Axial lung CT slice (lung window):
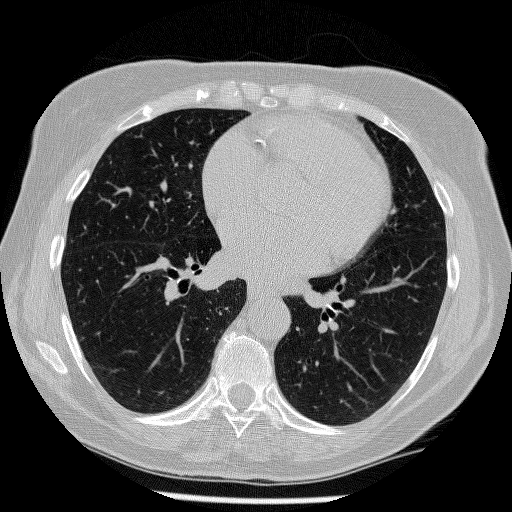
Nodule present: no